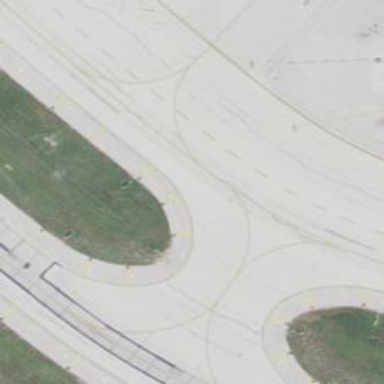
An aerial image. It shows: Image of taxiway at airport.